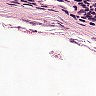
Metastatic tissue present: no